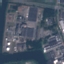
Label: Industrial